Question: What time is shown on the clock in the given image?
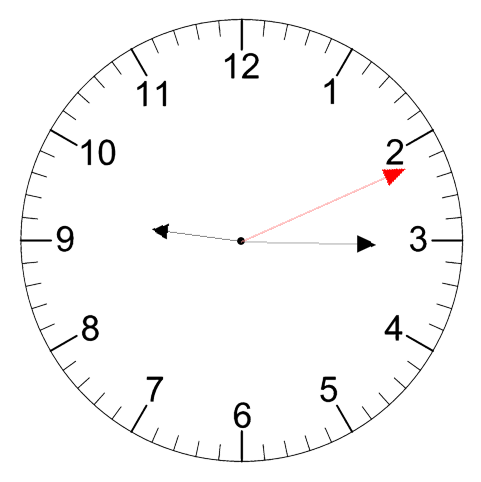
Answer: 09:15:11